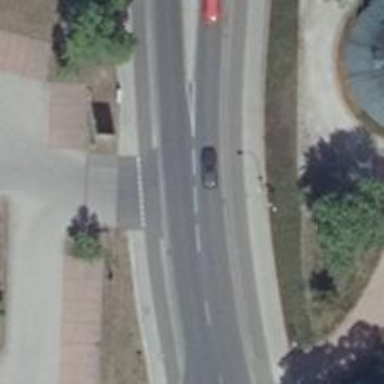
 featuring lanes for both cyclists and pedestrians. The area also includes agricultural land and is accessible by tourist buses."